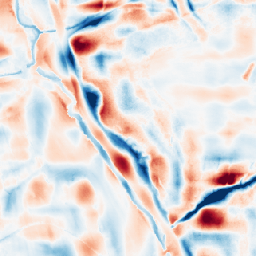
Category: wavelet
Decomposition family: wavelet_dwt
Decomposition parameters: wavelet: coif2
level: 5
Upsampling method: area
Upsampling parameters: scale: 8
Upsampling scale: 8